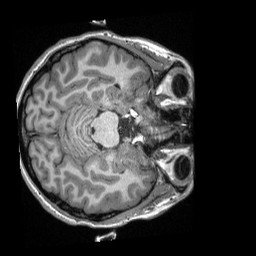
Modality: T1w
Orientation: axial
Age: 20
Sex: female
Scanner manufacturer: siemens
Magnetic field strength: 3 T
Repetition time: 2.3 s
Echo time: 0.00308 s